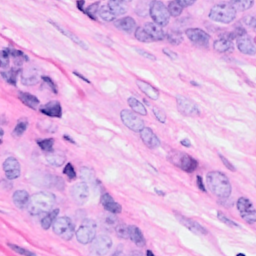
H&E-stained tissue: Breast